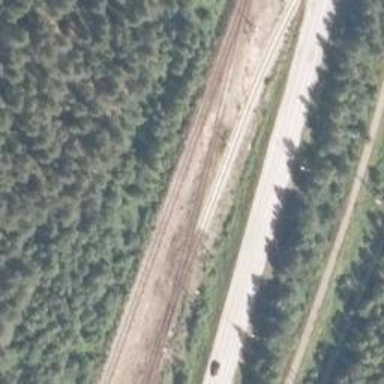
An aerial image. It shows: Wedge used for railway derailment.